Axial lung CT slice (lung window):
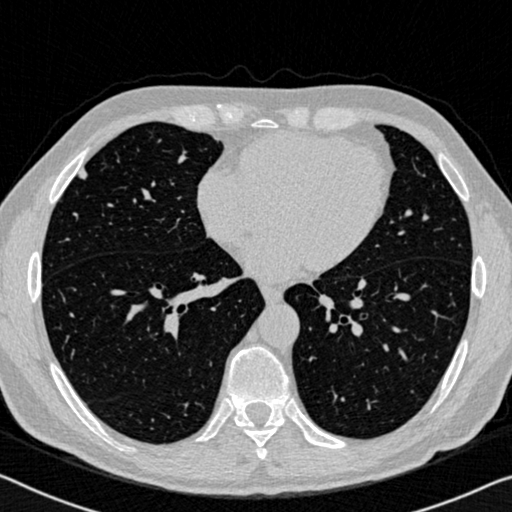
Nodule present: yes
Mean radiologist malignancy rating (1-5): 2.75